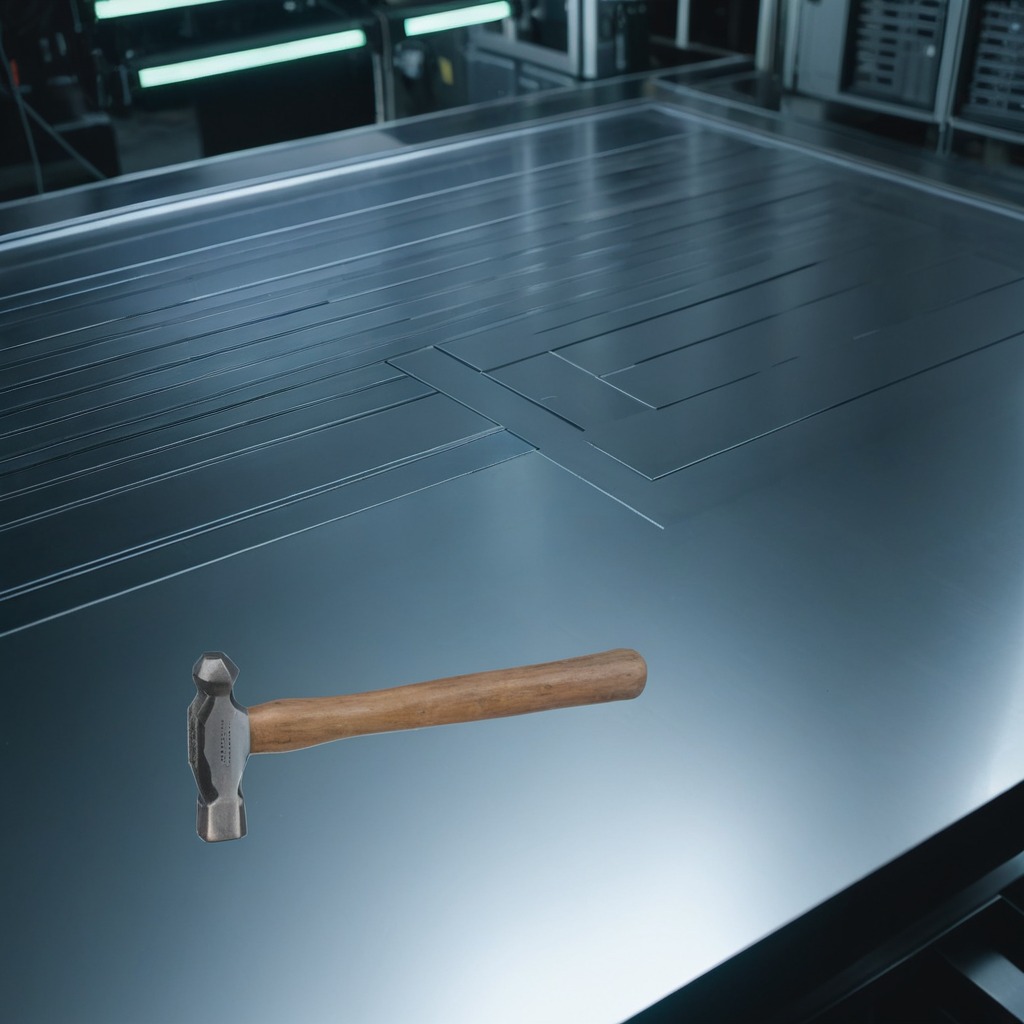
A hammer is lying on the metal table.